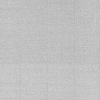
Atmospheric dust classification: dusty